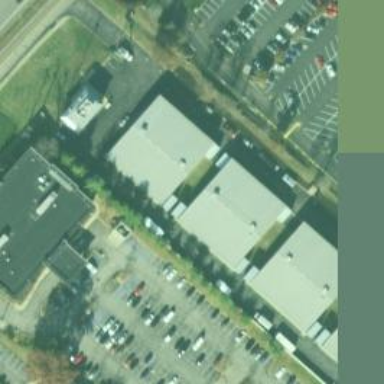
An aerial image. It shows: Building that serves as storage rental shop.